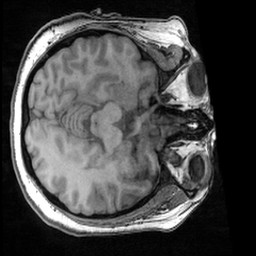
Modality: T1w
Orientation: axial
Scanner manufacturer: ge
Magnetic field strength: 3 T
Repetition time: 0.008368 s
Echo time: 0.00326 s